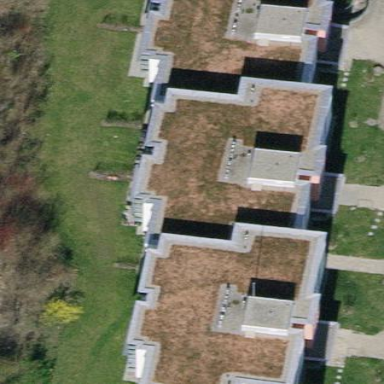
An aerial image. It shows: Flat-roofed apartment building.